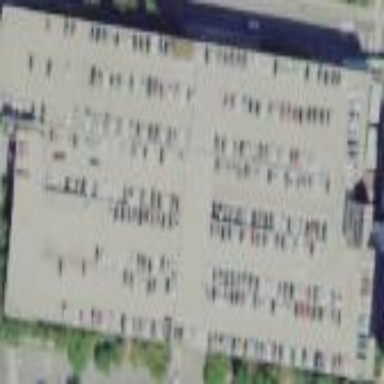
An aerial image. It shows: Multi-storey parking building.